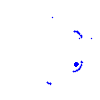
Particle: electron